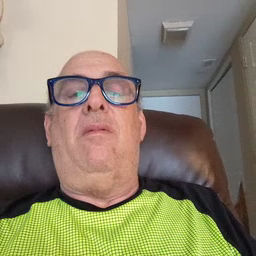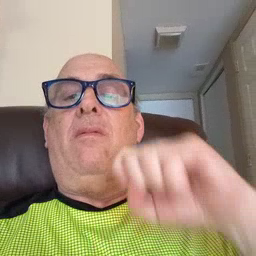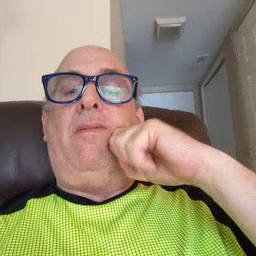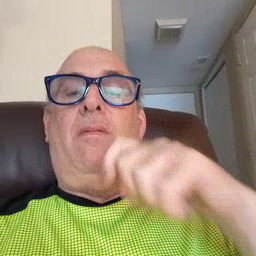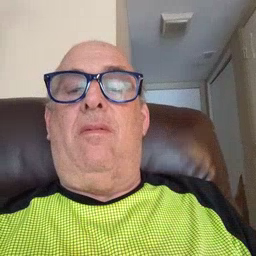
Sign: apple